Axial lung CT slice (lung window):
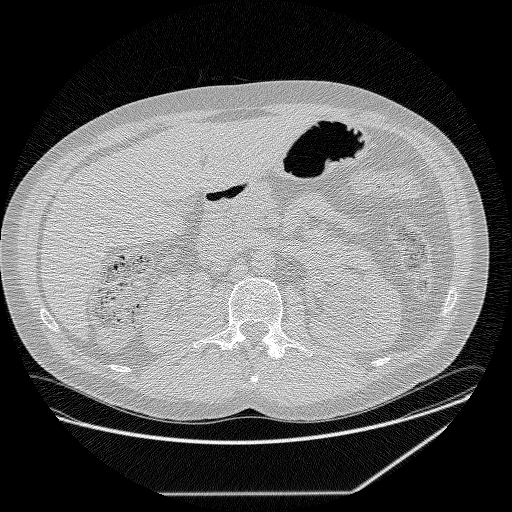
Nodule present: no